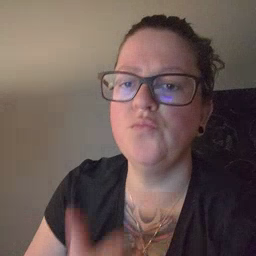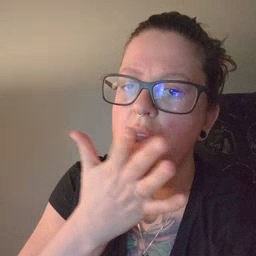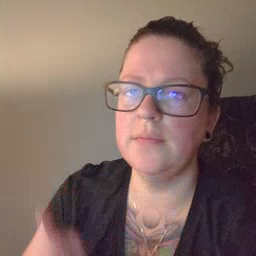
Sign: grass